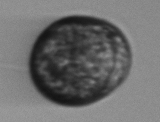
Label: Margalefidinium